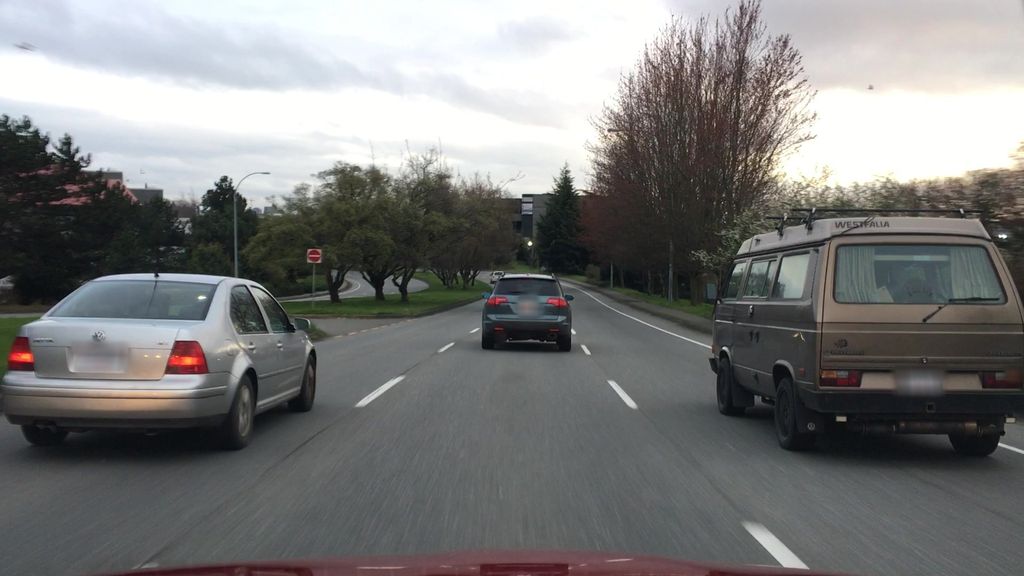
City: victoria